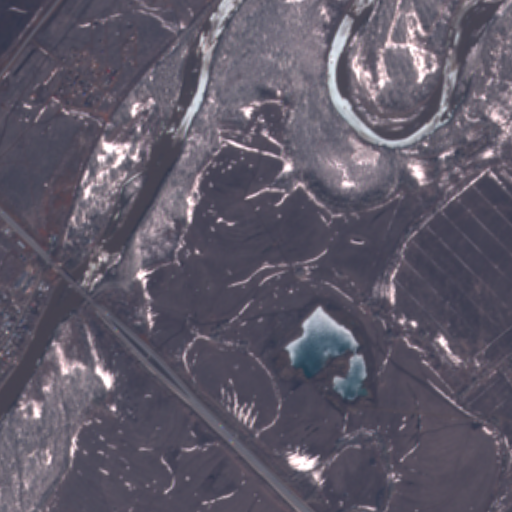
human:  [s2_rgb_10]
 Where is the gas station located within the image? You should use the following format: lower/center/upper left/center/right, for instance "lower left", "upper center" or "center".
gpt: The gas station is located in the center left of the image.
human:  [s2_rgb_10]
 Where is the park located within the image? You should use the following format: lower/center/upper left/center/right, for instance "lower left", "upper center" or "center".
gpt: The park is located in the center left of the image.
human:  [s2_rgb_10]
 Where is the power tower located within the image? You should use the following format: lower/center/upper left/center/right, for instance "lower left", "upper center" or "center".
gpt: The power tower is located in the left of the image.
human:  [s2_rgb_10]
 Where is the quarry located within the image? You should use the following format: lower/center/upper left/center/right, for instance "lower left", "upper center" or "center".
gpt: There is no quarry in the image.